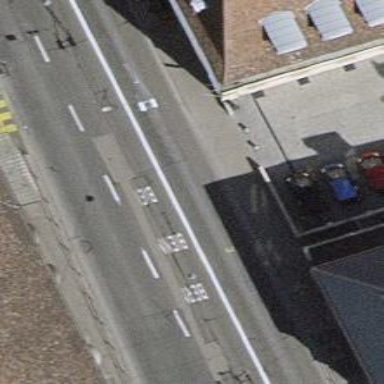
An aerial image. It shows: Rising bollard serving as barrier.